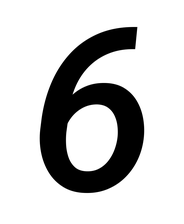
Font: Roboto-Italic_Medium_Italic